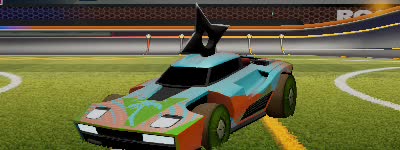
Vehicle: breakout